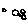
Label: circle